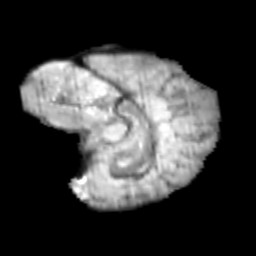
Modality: T2w
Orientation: sagittal
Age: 11
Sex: male
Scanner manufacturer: siemens
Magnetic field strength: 3 T
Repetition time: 3.8 s
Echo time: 0.07 s